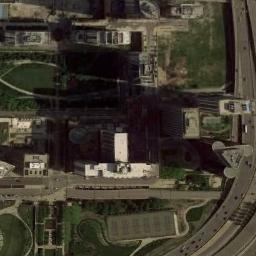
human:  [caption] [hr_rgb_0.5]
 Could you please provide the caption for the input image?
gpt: A commercial area with some buildings and lawns is surrounded by some roads .

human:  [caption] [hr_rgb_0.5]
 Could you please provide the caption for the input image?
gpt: In a business district there are many tall buildings of different shapes and several roads with many cars and many trees .

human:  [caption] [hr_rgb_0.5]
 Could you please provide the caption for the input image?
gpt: The commercial area is near the road with many cars .

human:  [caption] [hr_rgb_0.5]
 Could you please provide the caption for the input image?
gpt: There is a parking lot next to the building .

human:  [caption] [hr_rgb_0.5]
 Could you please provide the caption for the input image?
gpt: There are some buildings and some green lawns on a commercial area .